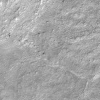
Atmospheric dust classification: not_dusty